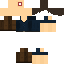
A male human skin with medium skin, wearing brown long hair dressed in a blue hoodie and brown pants, featuring a closed mouth.